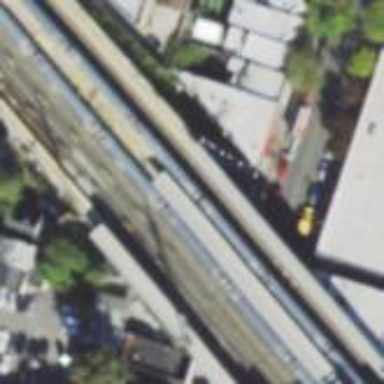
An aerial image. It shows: Bridge connecting railway platform and public transport platform.